Aerial crown-view tile of a tropical tree (Barro Colorado Island, Panama), acquired 20241014:
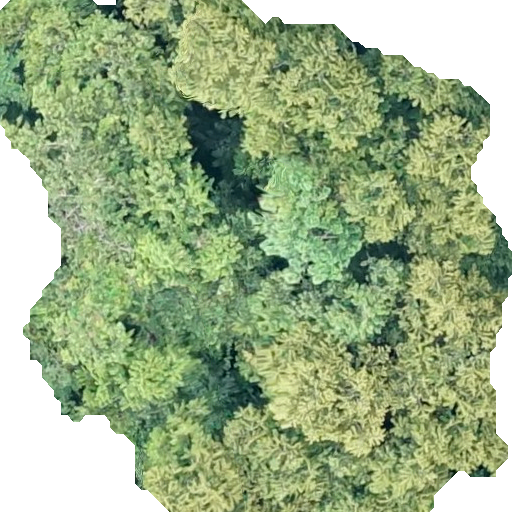
Species: Guazuma ulmifolia
GBIF accepted scientific name: Guazuma ulmifolia
Crown area: 372.027 m²